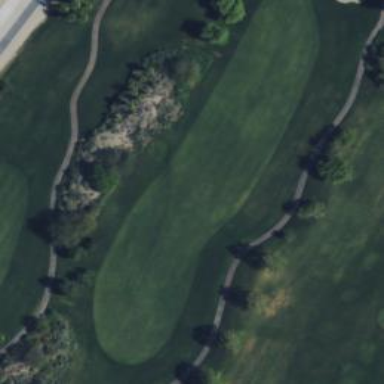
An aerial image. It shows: Area with grass used as rough in golf course.